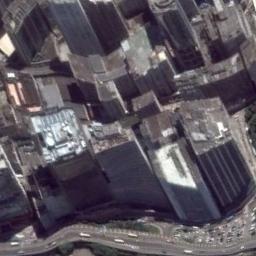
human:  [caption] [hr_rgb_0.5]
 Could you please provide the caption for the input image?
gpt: There is a line of big trucks on the road .

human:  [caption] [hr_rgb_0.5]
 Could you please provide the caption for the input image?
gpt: The commercial area is consist of many tall buildings .

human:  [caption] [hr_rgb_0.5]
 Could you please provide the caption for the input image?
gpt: There are many buildings arranged densely on a commercial area .

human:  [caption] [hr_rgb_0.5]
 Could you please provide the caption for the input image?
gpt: In a business district there are many tall buildings of different shapes and several roads with many cars .